Brain MRI, t2w sequence, axial 2D slice.
Patient: age 41, sex M, weight 95 kg, height 1.95 m
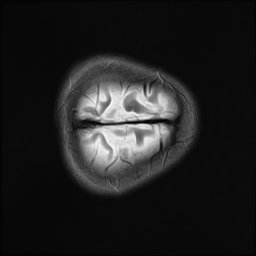